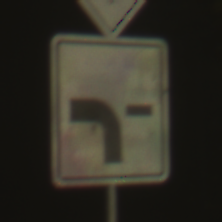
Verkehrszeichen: VerlaufVorfahrtsstrasse6
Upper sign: Vorfahrtsstrasse
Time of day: SunriseSunset
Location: Outdoor (Nature)
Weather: PartlyCloudy
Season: NotSpecified
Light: Natural